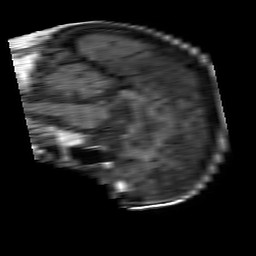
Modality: T1w
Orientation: sagittal
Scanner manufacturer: philips
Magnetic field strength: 1.5 T
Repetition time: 0.55 s
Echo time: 0.011 s